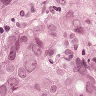
Metastatic tissue present: yes